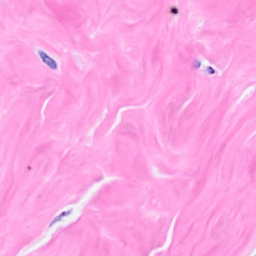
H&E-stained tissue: Breast